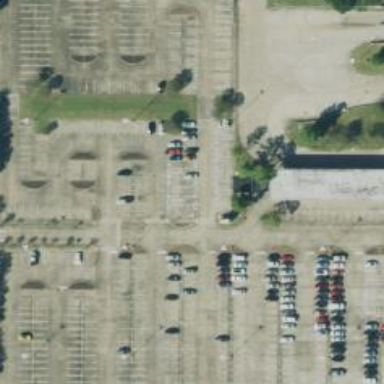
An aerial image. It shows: Parking space.